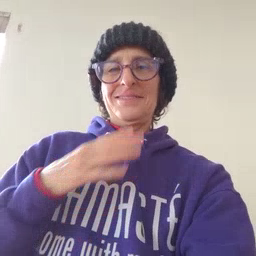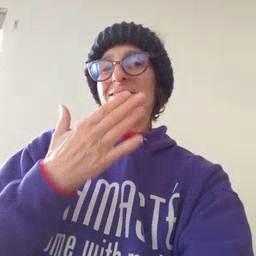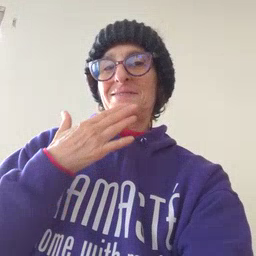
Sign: thankyou